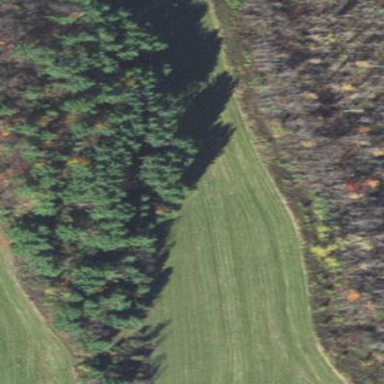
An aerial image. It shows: Woodland area covered with trees.